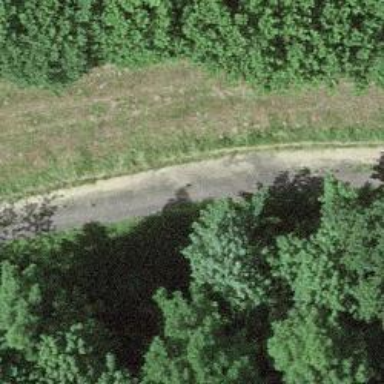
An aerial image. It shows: Track with grade2 tracktype.